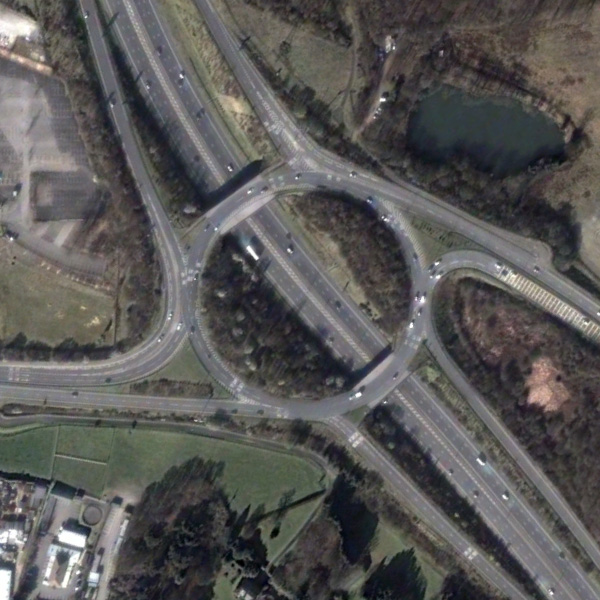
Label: Viaduct